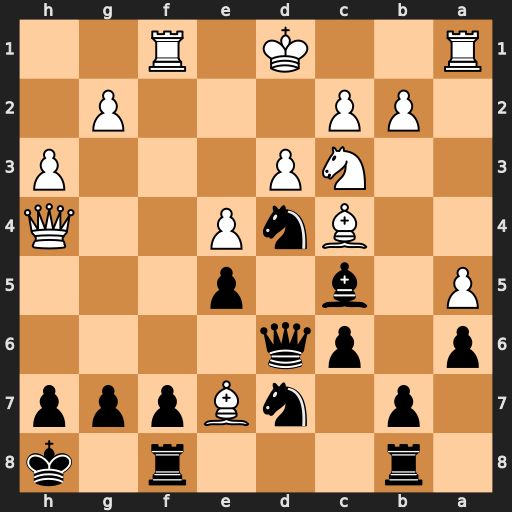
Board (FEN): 1r3r1k/1p1nBppp/p1pq4/P1b1p3/2BnP2Q/2NP3P/1PP3P1/R2K1R2
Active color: b
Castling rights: -
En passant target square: -
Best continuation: Qxe7 Qxe7 Bxe7